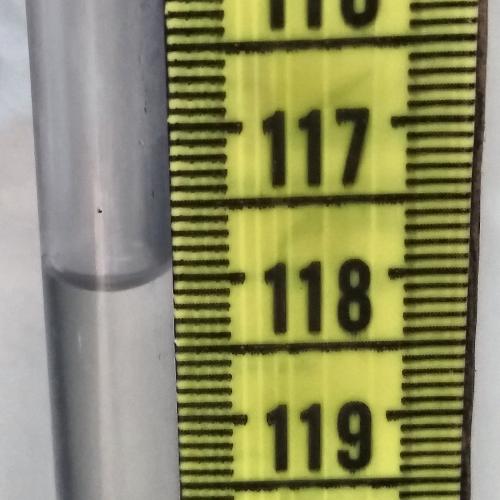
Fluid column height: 118.0 cm